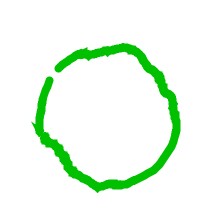
Shape: circle